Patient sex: M
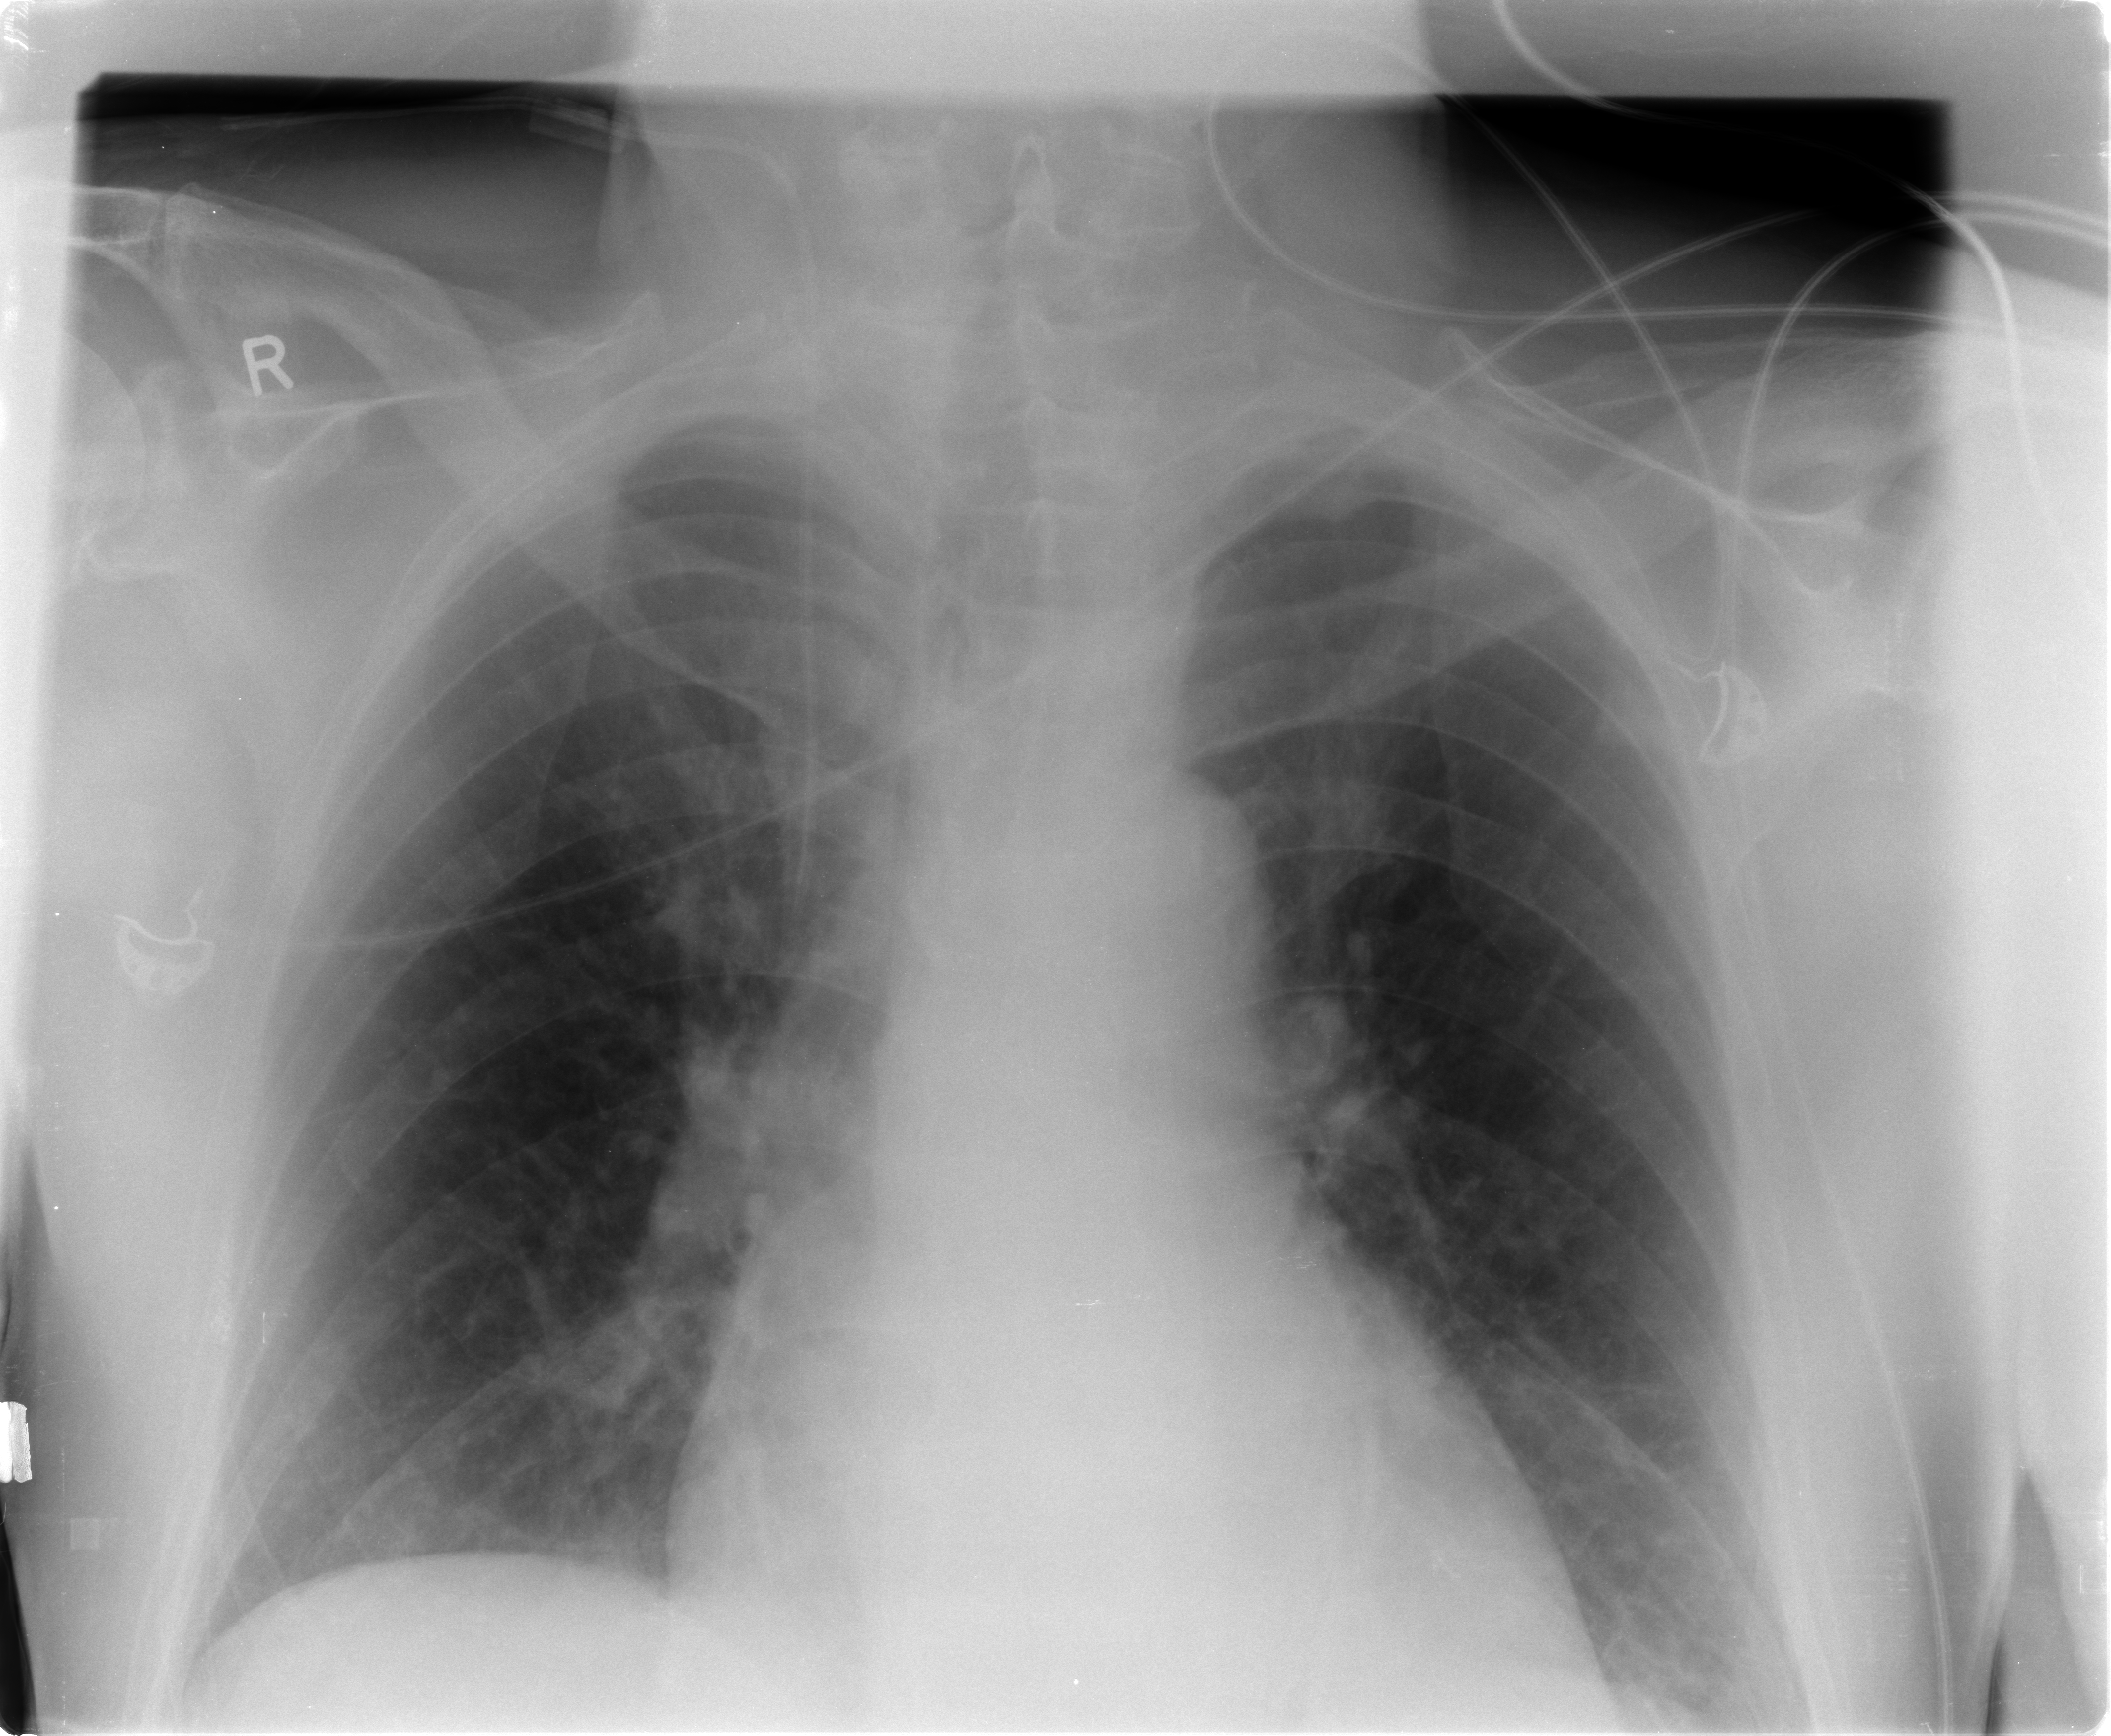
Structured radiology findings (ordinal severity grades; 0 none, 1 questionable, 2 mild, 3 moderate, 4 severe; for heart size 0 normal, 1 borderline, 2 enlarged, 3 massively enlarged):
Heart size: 0
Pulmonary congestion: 0
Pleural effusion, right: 0
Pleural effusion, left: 0
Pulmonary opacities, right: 0
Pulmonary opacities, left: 0
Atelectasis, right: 0
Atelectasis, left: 1